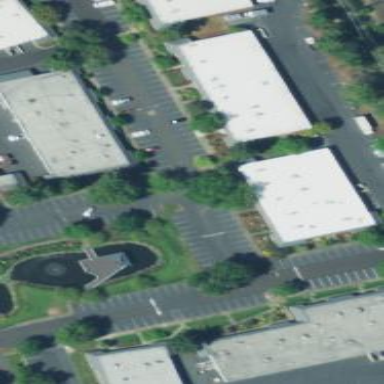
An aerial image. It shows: Office building.